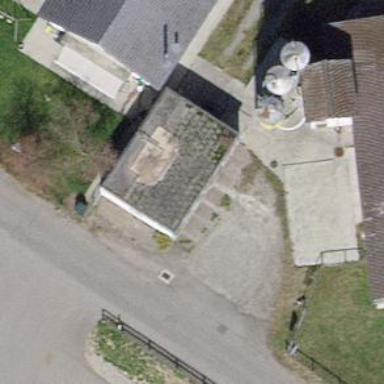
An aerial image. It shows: Garage building.